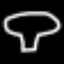
Label: mushroom